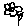
Label: flower